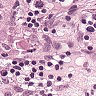
Metastatic tissue present: yes